Chest X-ray. View position: PA
Patient age: 78
Patient sex: F
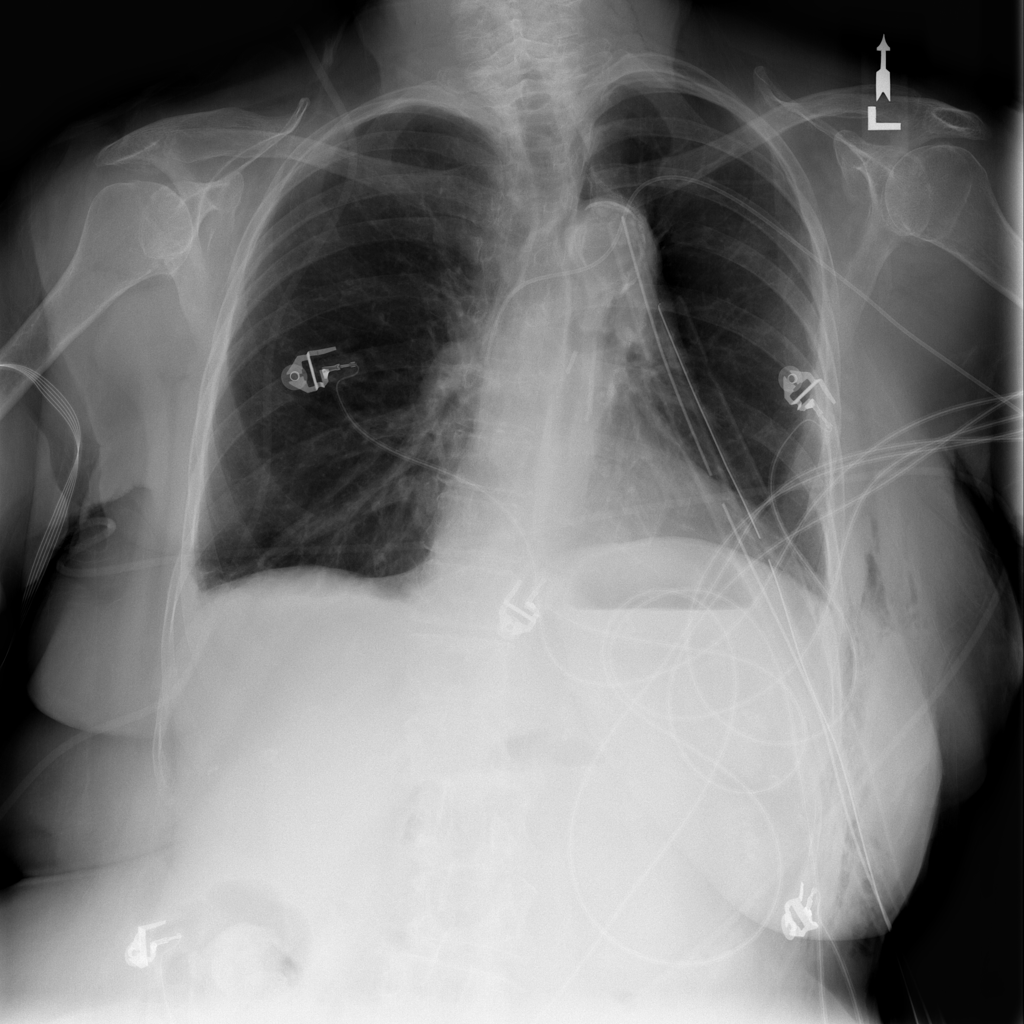
Finding: Pneumothorax